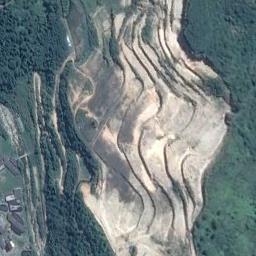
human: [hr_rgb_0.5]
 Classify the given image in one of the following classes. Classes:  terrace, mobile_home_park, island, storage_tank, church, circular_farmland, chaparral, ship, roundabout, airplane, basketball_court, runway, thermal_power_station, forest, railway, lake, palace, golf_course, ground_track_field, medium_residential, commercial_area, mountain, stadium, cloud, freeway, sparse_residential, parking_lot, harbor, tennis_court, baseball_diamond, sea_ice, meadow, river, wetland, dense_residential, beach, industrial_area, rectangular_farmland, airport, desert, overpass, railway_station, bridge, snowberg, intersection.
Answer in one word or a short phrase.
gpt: terrace